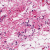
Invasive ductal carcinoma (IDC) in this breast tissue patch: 0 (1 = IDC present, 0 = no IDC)